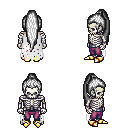
a pixel art fantasy rpg character, male body template, skeleton, white tattered cape, magenta pants, white extra-long topknot hairstyle, gold boots, four views (front, back, left, right), 2x2 character sprite sheet, small pixel art, hard edges, no anti-aliasing